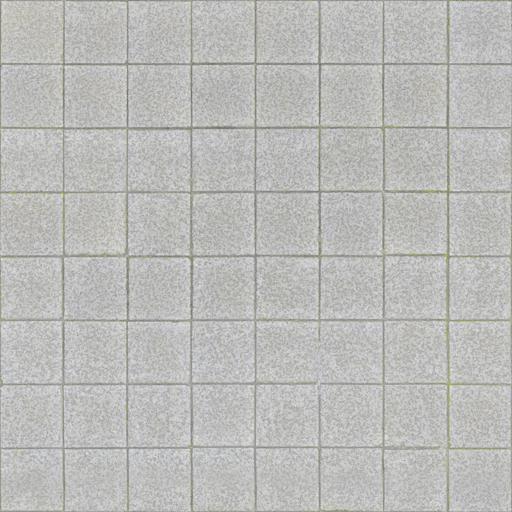
Tags: dirt dirty rough square tiled tiles white